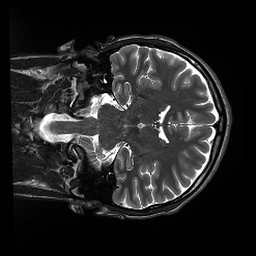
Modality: T2w
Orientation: coronal
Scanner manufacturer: siemens
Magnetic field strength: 3 T
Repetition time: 13.52 s
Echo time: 0.088 s